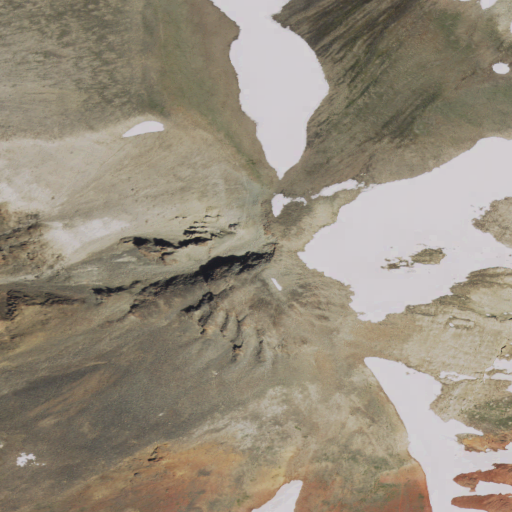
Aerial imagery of mountain in Wyoming named Mount Burwell containing grassland, barren land, and snow